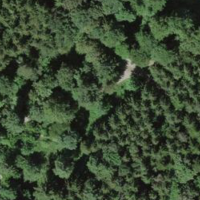
EUNIS habitat code: 43
Species observed at this site:
Aegopodium podagraria